Question: I have a "ComboBox" UserControl/Widget/View (<URL> where the can be a List or Dictionary. The ComboBox has the follwing properties and sycs between them:
'''
SelectedItem : object;
SelectedValue : object;
SelectedValuePath : string;
DisplayMemberPath : string;
'''
The "ComboBox" ('Picker') has some internal properties too:
'''
SelectedIndex : int;
Items : IList<string>;
'''
is currently untyped 'IEnumerable' - this way you can populate it from XAML with an 'Dictionary' or 'List'.
Problem comes when I try to set from knowing .
I don't know the type of the 'Dictionary' (i.e. 'Dictionary<int, string>'). With a list it works fine:
'''
this.SelectedItem = ((IEnumerable<object>)this.ItemsSource).ToArray()[this.SelectedIndex];
'''
In order of using I must cast the IEnumerable to typed Dictionary. It will not work on IDictionary/Dictionary and I don't seem to be able to cast to 'Dictionary<dynamic, dynamic>' either.
Additionally I would need to sync back SelectedIndex from SelectedItem changing which presents a similar issue. With a List I can just do
'''
this.SelectedIndex = this.ItemsSource.IndexOf(this.SelectedItem);
'''
This doesn't throw exception for an Dictionary, but returns -1.

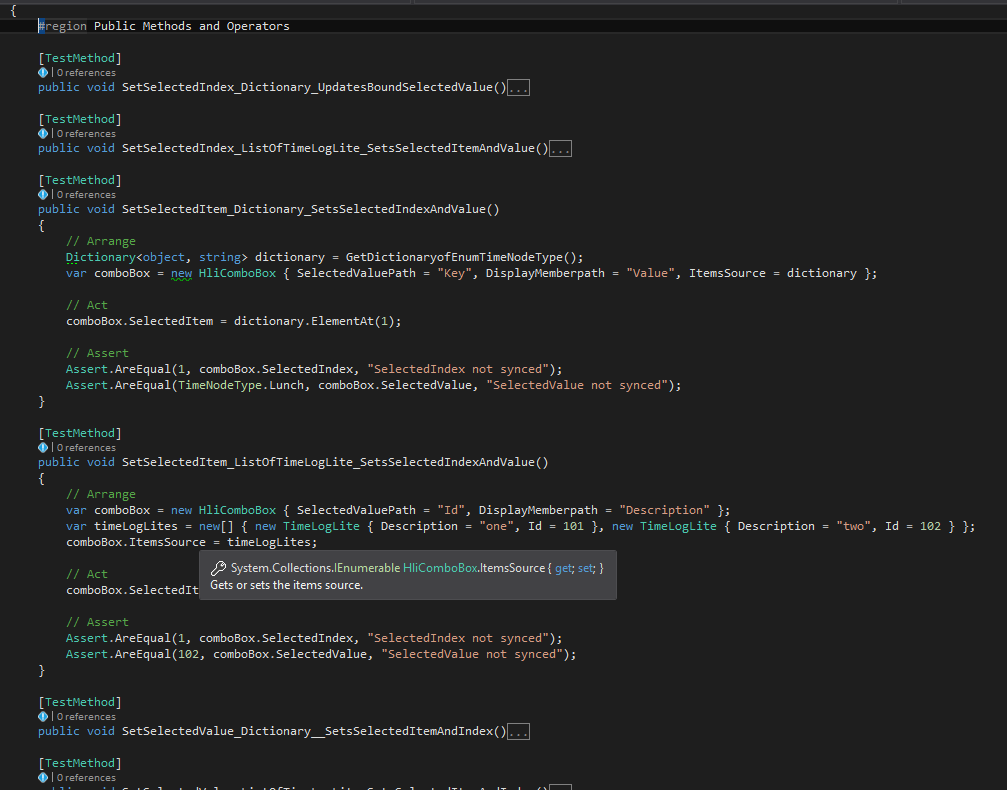
Answer: I can give you an idea, but this is by no means full proof and I have not tried it out in the context of your case.
Lets say I have
'''
Dictionary<int,string> test = new Dictionary<int,string>();
'''
with KVP values added
'''
test.Add(1,"1");
test.Add(2,"2");
test.Add(3,"3");
'''
Then you can use reflection to generate an IList which you can then use IndexOf or use an Indexer.
As shown below
'''
if (test is IDictionary)
{
var list = GetListFromDictionary(test);
if (list != null)
{
Console.WriteLine(list[1]);
Console.WriteLine(list.IndexOf(new KeyValuePair<int, string>(2,"2")));
}
}
'''
With the GetListFromDictionary being
'''
public IList GetListFromDictionary(IDictionary dict)
{
var type = dict.GetType();
var newType = typeof(KeyValuePair<,>);
var typeArgs = type.GetGenericArguments();
var contructed = newType.MakeGenericType(typeArgs);
var toListMethod = typeof(Enumerable).GetMethods().First(meth => meth.Name == "ToList");
var method = toListMethod.MakeGenericMethod(new[] { contructed });
return method.Invoke(null, new object[] { dict}) as IList;
}
'''
// PCL Version
'''
public IList GetListFromDictionary(IDictionary dict)
{
var type = dict.GetType();
var newType = typeof(KeyValuePair<,>);
var typeArgs = type.GenericTypeArguments;
var contructed = newType.MakeGenericType(typeArgs);
var toListMethod = typeof(Enumerable).GetRuntimeMethods().First(meth => meth.Name == "ToList");
var method = toListMethod.MakeGenericMethod(new[] { contructed });
return method.Invoke(null, new object[] { dict }) as IList;
}
'''